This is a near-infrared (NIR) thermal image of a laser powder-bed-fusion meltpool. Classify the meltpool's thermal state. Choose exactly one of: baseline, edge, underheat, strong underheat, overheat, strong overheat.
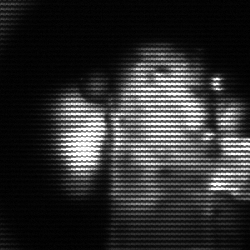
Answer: strong underheat